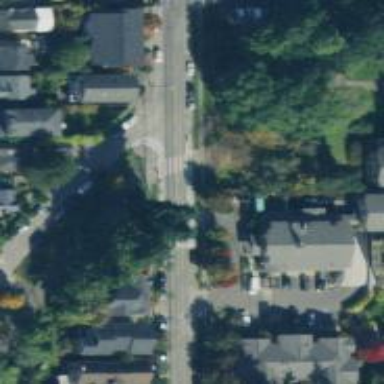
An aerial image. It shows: Abandoned railway crossing footway.